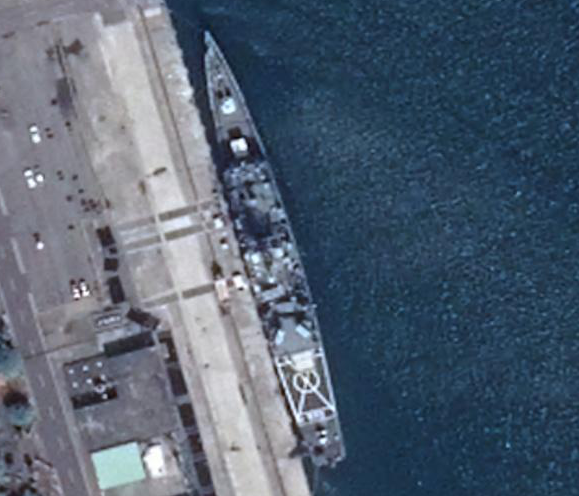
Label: Kidd-class_destroyer